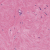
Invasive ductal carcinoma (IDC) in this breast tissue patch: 1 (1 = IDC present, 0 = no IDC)